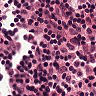
Metastatic tissue present: no